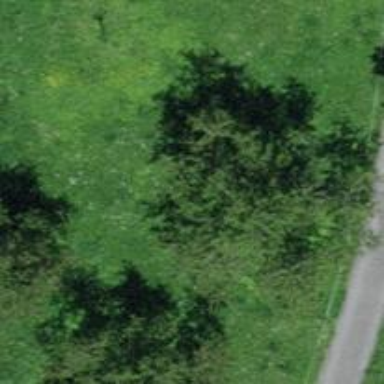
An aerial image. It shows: Broadleaved tree with lush leaves.